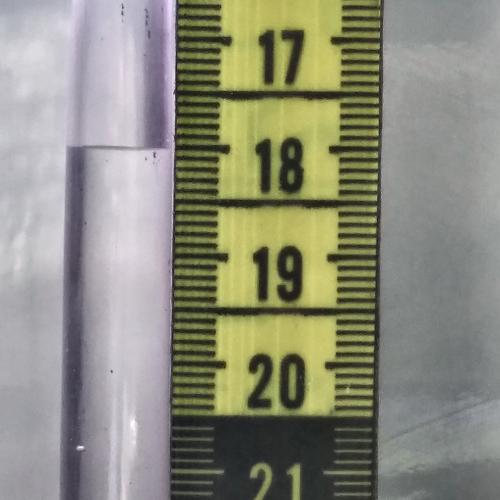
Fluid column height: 18.0 cm